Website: macys
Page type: cart
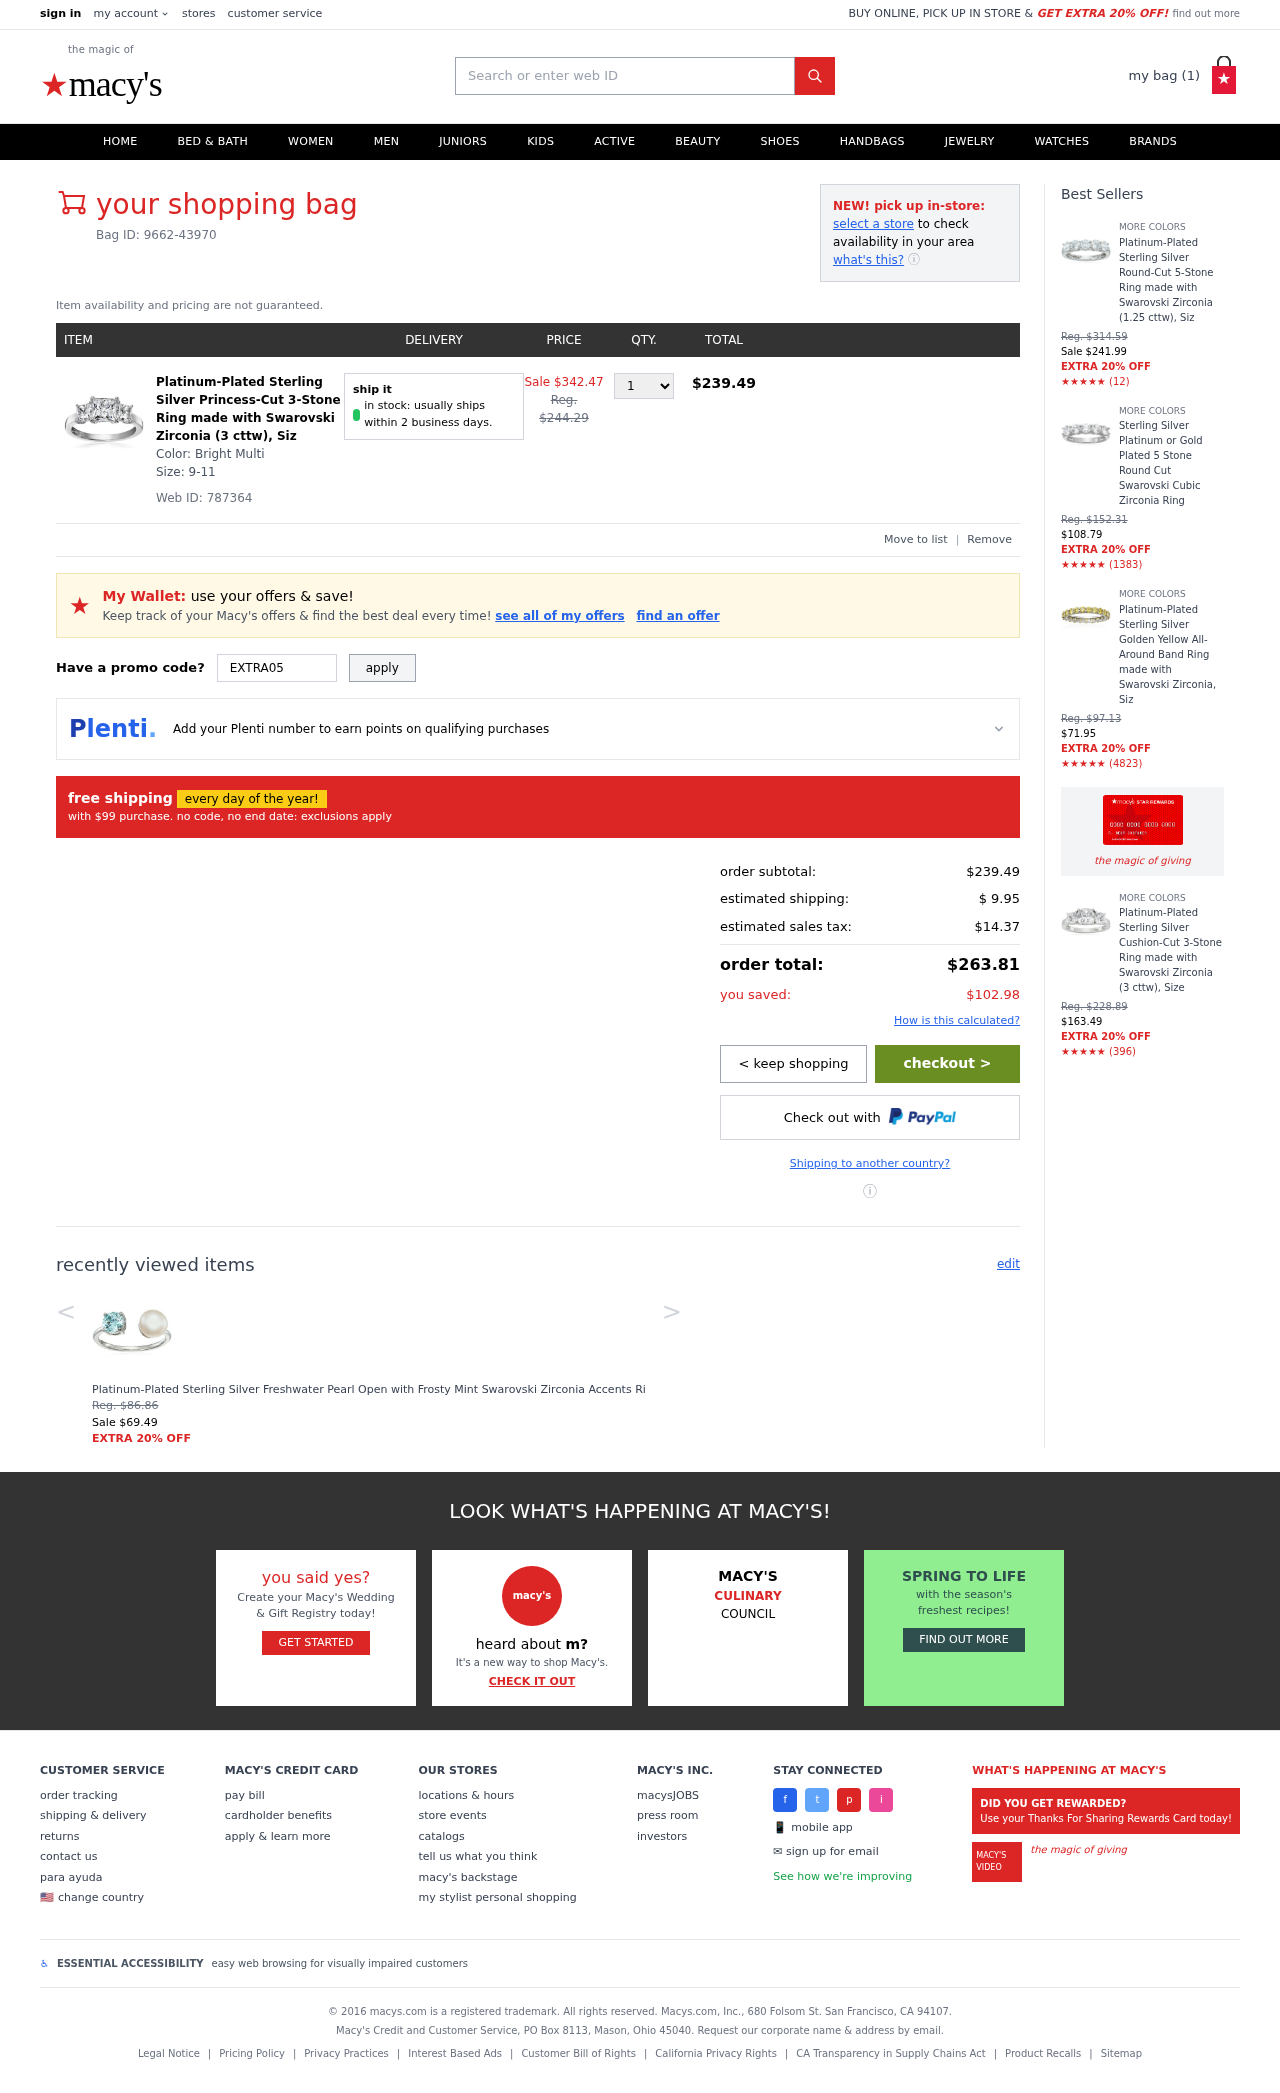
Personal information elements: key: PII_PROMO_CODE
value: EXTRA05
Product elements: key: PRODUCT1_NAME
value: Platinum-Plated Sterling Silver Princess-Cut 3-Stone Ring made with Swarovski Zirconia (3 cttw), Siz
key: PRODUCT1_PRICE
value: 239.49
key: PRODUCT1_QUANTITY
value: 1
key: PRODUCT2_NAME
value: Platinum-Plated Sterling Silver Freshwater Pearl Open with Frosty Mint Swarovski Zirconia Accents Ri
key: PRODUCT2_PRICE
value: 69.49
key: PRODUCT3_NAME
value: Platinum-Plated Sterling Silver Round-Cut 5-Stone Ring made with Swarovski Zirconia (1.25 cttw), Siz
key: PRODUCT3_NUM_RATINGS
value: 12
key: PRODUCT3_PRICE
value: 241.99
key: PRODUCT4_NAME
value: Sterling Silver Platinum or Gold Plated 5 Stone Round Cut Swarovski Cubic Zirconia Ring
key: PRODUCT4_NUM_RATINGS
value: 1383
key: PRODUCT4_PRICE
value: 108.79
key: PRODUCT5_NAME
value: Platinum-Plated Sterling Silver Golden Yellow All-Around Band Ring made with Swarovski Zirconia, Siz
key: PRODUCT5_NUM_RATINGS
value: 4823
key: PRODUCT5_PRICE
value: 71.95
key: PRODUCT6_NAME
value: Platinum-Plated Sterling Silver Cushion-Cut 3-Stone Ring made with Swarovski Zirconia (3 cttw), Size
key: PRODUCT6_NUM_RATINGS
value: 396
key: PRODUCT6_PRICE
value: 163.49
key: PRODUCT1_ORIGINAL_PRICE
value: Sale $342.47
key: PRODUCT1_TOTAL
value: $239.49
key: PRODUCT2_ORIGINAL_PRICE
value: Reg. $86.86
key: PRODUCT3_ORIGINAL_PRICE
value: Reg. $314.59
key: PRODUCT3_RATING
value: ★★★★★
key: PRODUCT4_ORIGINAL_PRICE
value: Reg. $152.31
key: PRODUCT4_RATING
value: ★★★★★
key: PRODUCT5_ORIGINAL_PRICE
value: Reg. $97.13
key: PRODUCT5_RATING
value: ★★★★★
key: PRODUCT6_ORIGINAL_PRICE
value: Reg. $228.89
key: PRODUCT6_RATING
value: ★★★★★
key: PRODUCT_WEB_ID
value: Web ID: 787364
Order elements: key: ORDER_NUM_ITEMS
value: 1
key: ORDER_BAG_ID
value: Bag ID: 9662-43970
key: ORDER_SUBTOTAL
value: $239.49
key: ORDER_SHIPPING_COST
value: $ 9.95
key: ORDER_TAX
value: $14.37
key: ORDER_TOTAL
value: $263.81
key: ORDER_SAVINGS
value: $102.98
Search elements: key: HEADER_SEARCH
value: Search or enter web ID